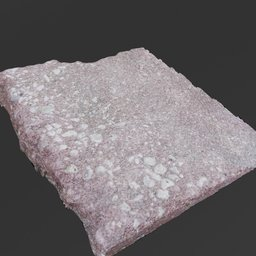
Label: architecture